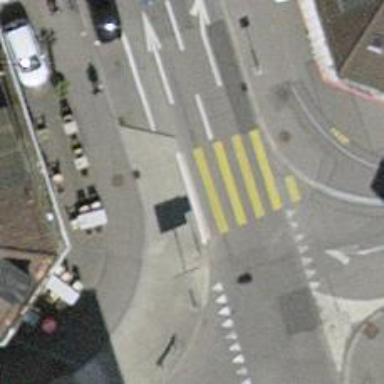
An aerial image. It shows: Kerb barrier.